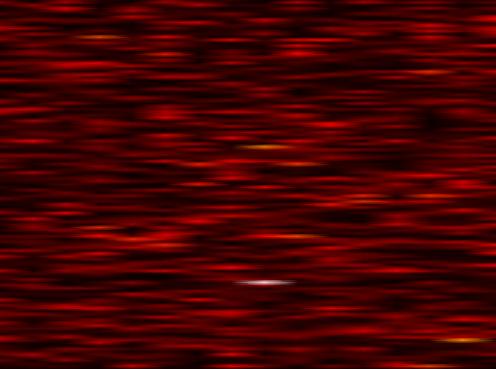
Label: OFDM